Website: walmart
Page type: receipt
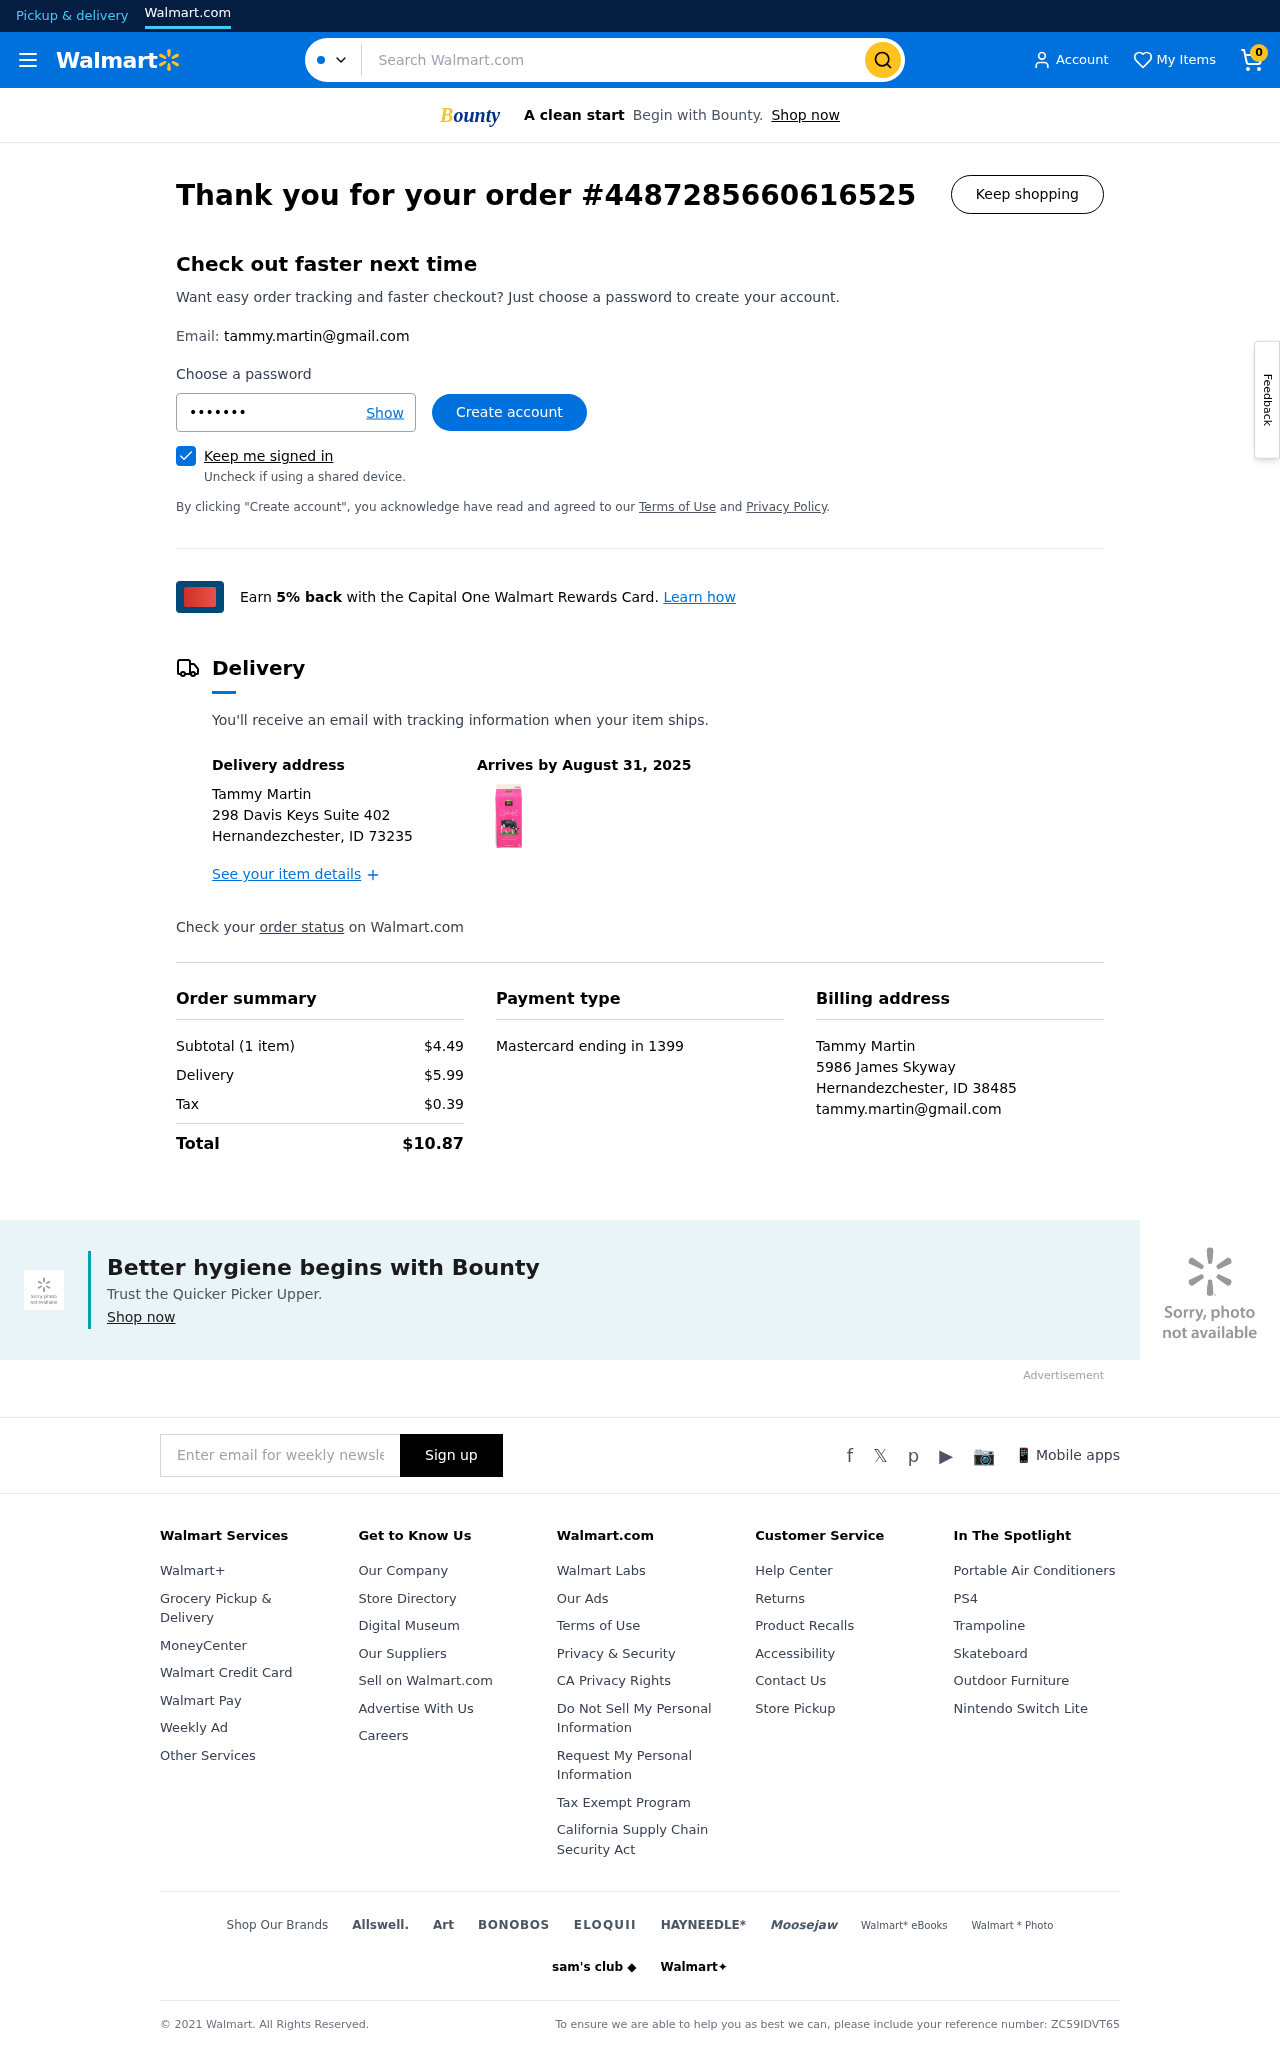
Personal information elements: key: PII_CARD_LAST4
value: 1399
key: PII_CARD_TYPE
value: Mastercard
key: PII_CITY_STATE_ZIP
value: Hernandezchester, ID 73235
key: PII_CITY_STATE_ZIP2
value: Hernandezchester, ID 38485
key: PII_EMAIL
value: tammy.martin@gmail.com
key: PII_EMAIL2
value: tammy.martin@gmail.com
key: PII_FULLNAME
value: Tammy Martin
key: PII_FULLNAME2
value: Tammy Martin
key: PII_STREET
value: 298 Davis Keys Suite 402
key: PII_STREET2
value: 5986 James Skyway
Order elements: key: ORDER_NUM_ITEMS
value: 0
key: ORDER_ID
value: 4487285660616525
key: ORDER_DELIVERY_DATE
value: August 31, 2025
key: ORDER_NUM_ITEMS
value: Subtotal (1 item)
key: ORDER_SUBTOTAL
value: $4.49
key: ORDER_SHIPPING_COST
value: $5.99
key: ORDER_TAX
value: $0.39
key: ORDER_TOTAL
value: $10.87
Search elements: key: HEADER_SEARCH
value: Search Walmart.com